Aerial crown-view tile of a tropical tree (Barro Colorado Island, Panama), acquired 20241216:
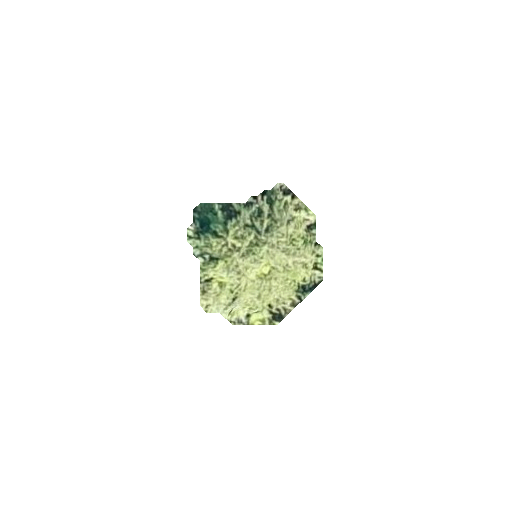
Species: Quararibea stenophylla
GBIF accepted scientific name: Quararibea stenophylla
Crown area: 20.393 m²